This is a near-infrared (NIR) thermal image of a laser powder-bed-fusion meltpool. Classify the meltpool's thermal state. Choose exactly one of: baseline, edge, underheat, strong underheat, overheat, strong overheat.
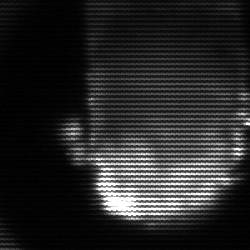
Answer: baseline